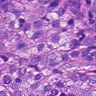
Metastatic tissue present: yes